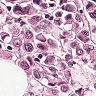
Metastatic tissue present: yes